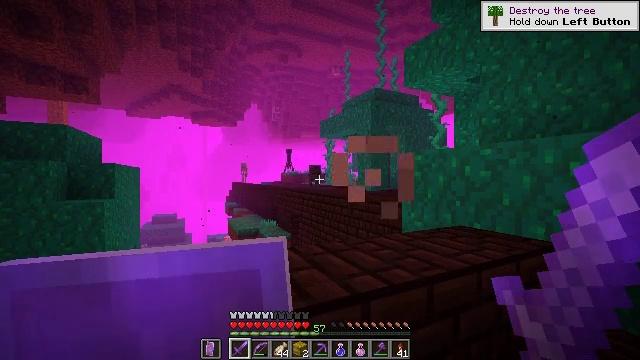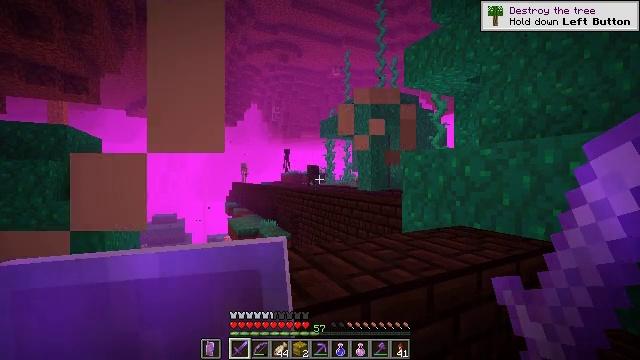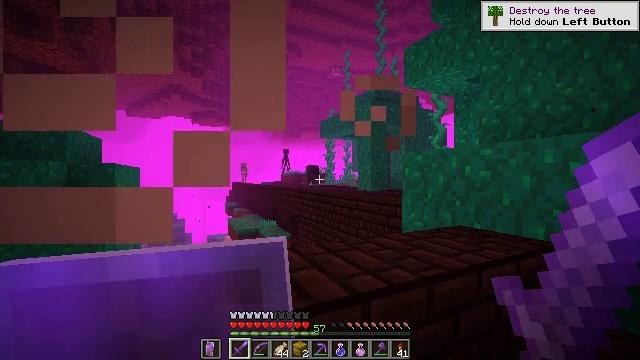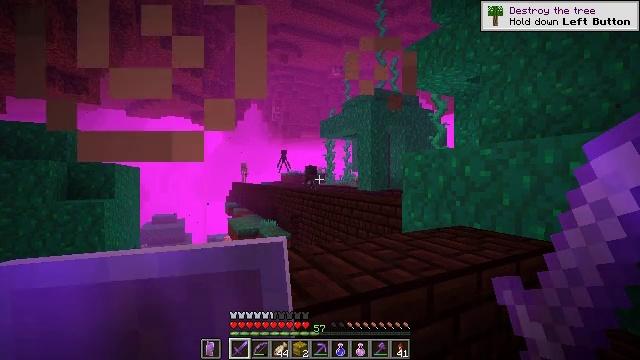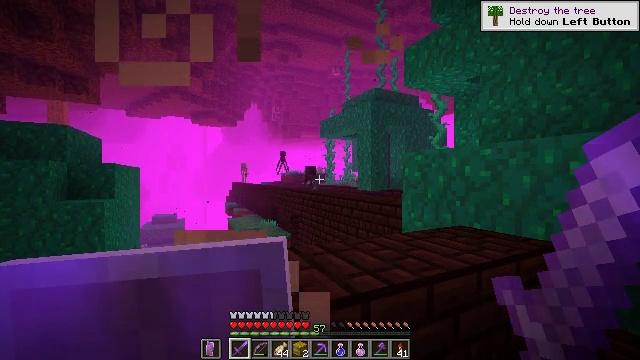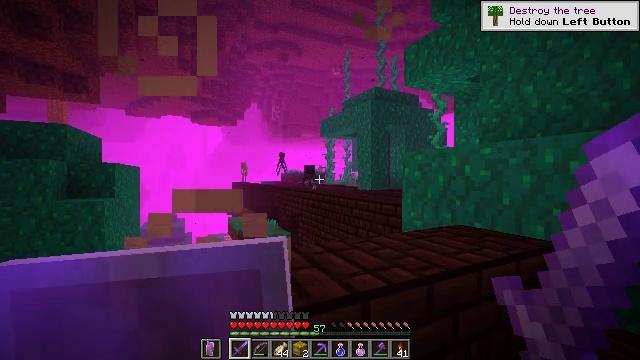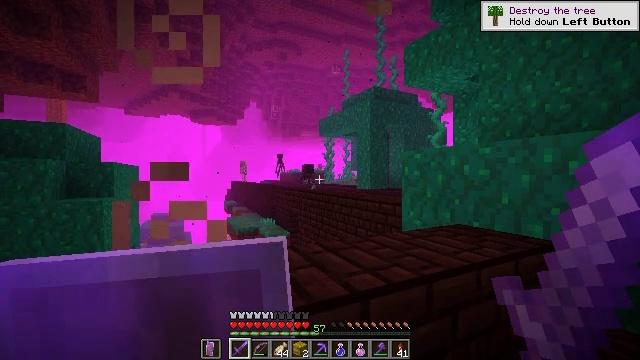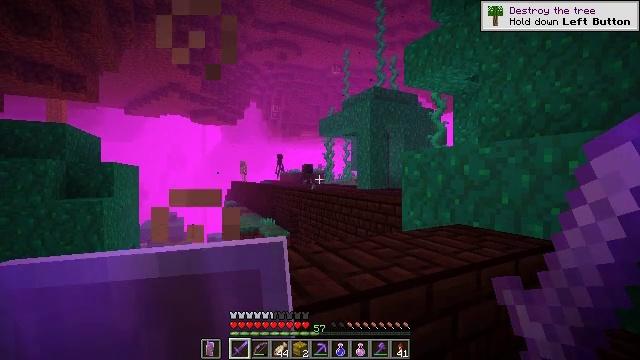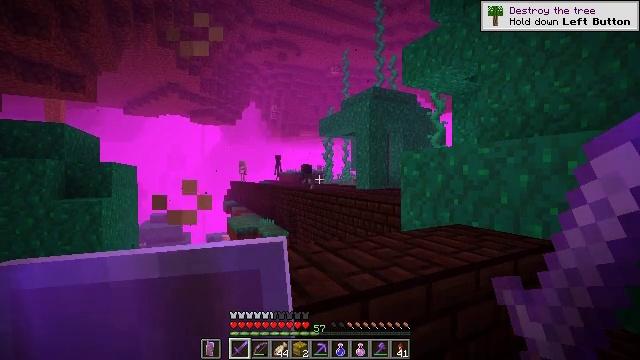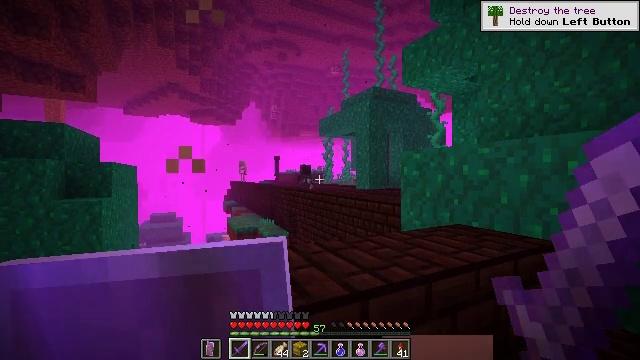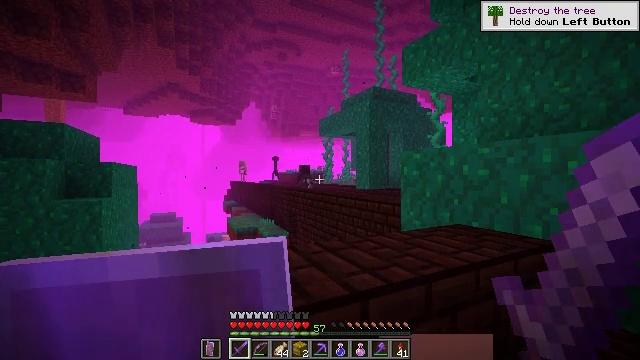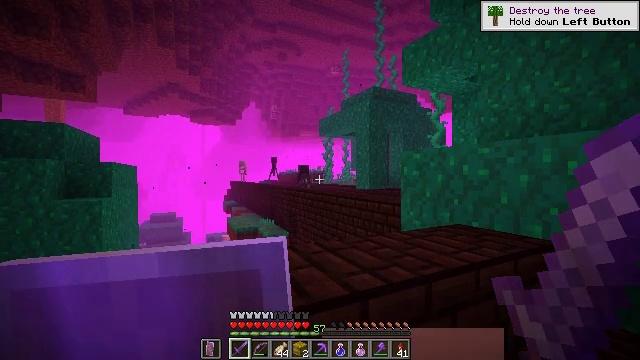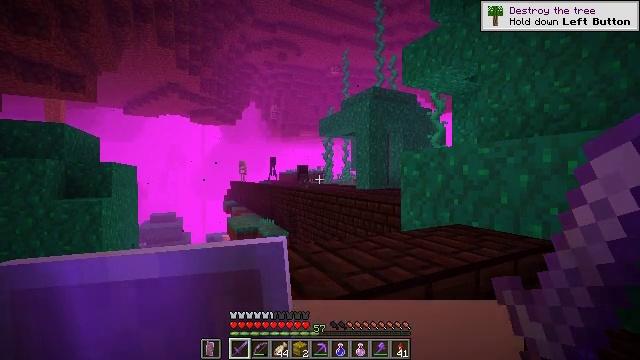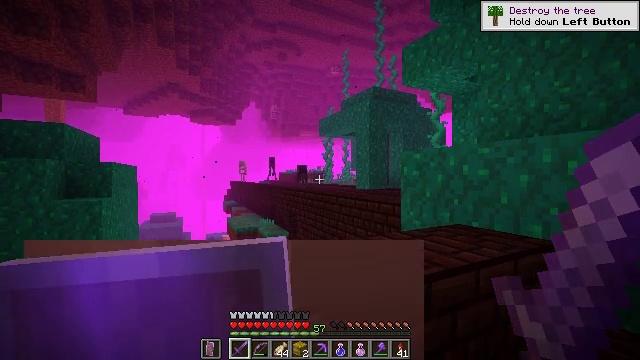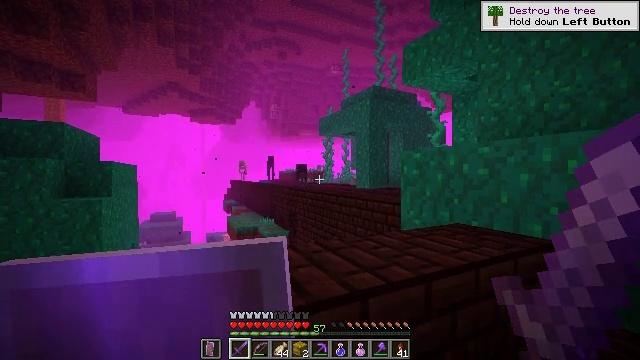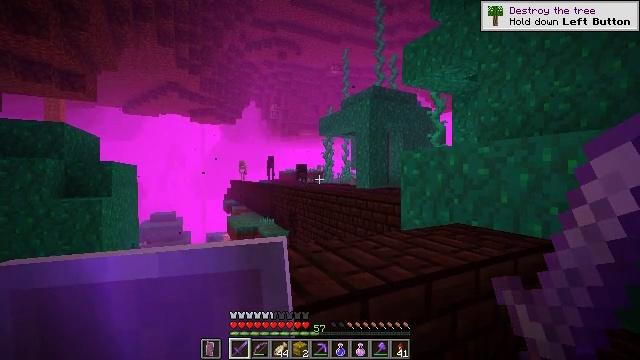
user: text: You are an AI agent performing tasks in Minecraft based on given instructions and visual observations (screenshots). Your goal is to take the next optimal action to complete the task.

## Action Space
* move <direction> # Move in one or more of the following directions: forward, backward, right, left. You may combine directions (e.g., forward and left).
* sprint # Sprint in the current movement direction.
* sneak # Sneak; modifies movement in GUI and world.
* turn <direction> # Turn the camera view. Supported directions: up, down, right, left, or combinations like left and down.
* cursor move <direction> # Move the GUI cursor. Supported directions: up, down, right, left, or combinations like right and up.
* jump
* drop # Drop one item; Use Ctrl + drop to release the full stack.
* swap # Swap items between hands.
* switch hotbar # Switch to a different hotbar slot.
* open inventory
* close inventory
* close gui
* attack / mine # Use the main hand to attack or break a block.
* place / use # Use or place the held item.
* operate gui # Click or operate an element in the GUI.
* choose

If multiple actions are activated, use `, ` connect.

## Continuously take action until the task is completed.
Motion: motion action
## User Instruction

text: Gather warped wart block from the Nether.
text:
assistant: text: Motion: no_op
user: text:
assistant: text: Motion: no_op
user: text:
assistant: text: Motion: no_op
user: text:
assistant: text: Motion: no_op
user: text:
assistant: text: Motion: no_op
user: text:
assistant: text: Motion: no_op
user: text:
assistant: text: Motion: no_op
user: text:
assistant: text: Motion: no_op
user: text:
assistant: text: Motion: no_op
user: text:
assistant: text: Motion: no_op
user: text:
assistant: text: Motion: no_op
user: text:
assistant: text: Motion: no_op
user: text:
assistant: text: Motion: no_op
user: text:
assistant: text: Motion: no_op
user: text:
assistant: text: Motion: no_op
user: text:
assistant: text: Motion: no_op
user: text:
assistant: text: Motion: turn right
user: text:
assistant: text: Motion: move forward, turn right and down
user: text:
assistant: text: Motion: move forward, turn right and down
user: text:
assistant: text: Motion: move forward and move right, turn right and down
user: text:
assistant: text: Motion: move forward and move right, turn right
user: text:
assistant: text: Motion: move forward and move right, turn right
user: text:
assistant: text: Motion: move forward and move right
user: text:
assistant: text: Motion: move forward and move right, sprint
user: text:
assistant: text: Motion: move forward, sprint
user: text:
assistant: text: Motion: move forward, sprint
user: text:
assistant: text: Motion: move forward, sprint
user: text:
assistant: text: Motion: move forward, sprint
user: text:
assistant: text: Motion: move forward and move right, sprint
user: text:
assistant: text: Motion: move forward and move right, sprint